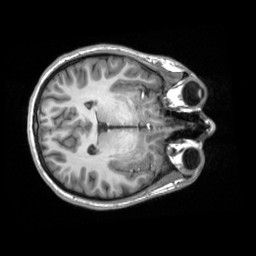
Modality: T1w
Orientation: axial
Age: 24
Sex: female
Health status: ill
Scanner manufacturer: siemens
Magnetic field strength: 3 T
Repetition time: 2.3 s
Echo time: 0.00201 s